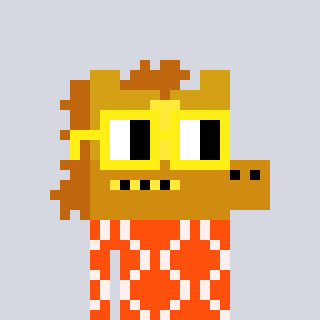
a pixel art character with square yellow glasses, a yellow horse-shaped head and a orange-colored body on a cool background